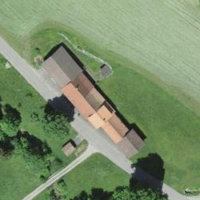
EUNIS habitat code: 24
Species observed at this site:
Vicia sepium